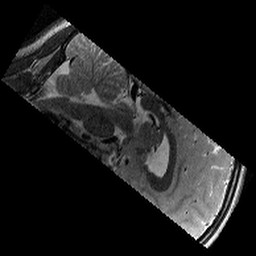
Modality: T2w
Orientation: sagittal
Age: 12
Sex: male
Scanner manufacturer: siemens
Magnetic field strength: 3 T
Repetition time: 9.23 s
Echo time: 0.067 s